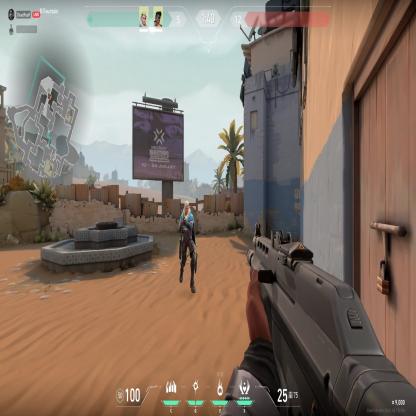
Label: teammate